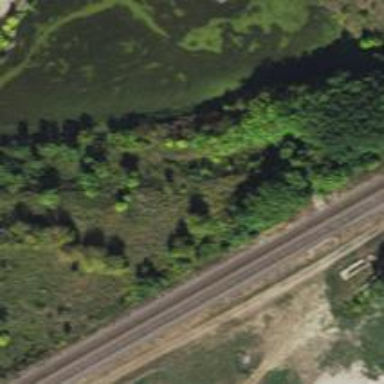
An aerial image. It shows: Abandoned railway.